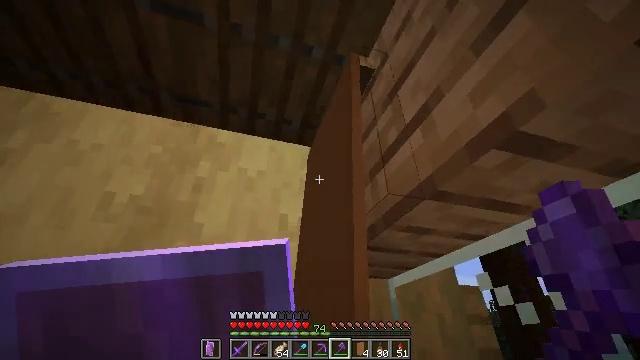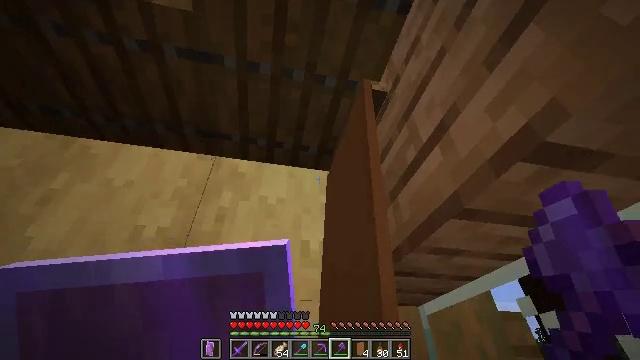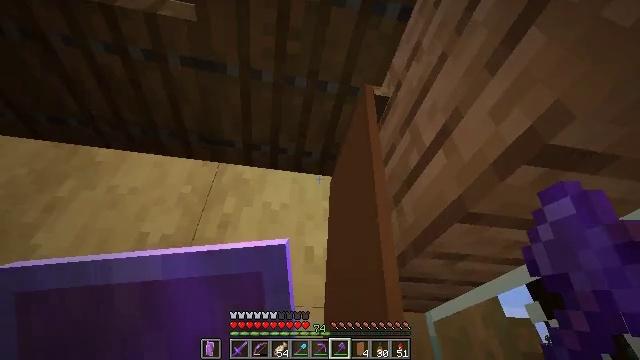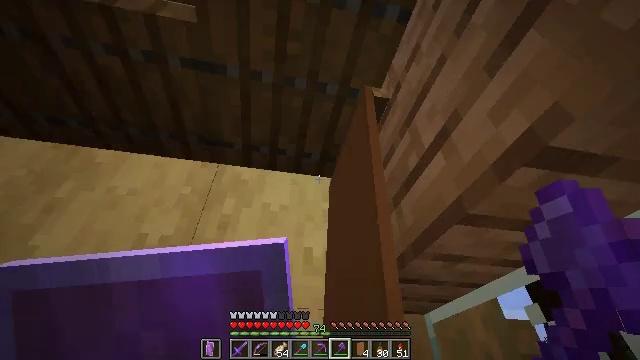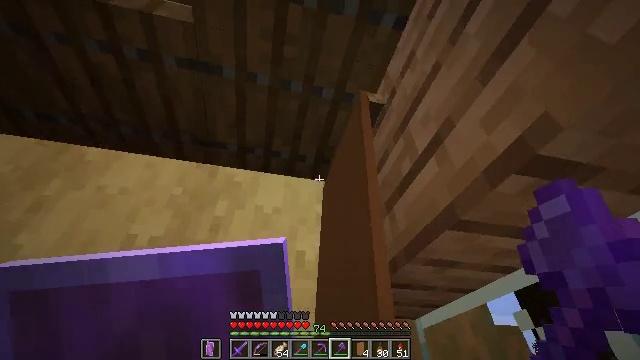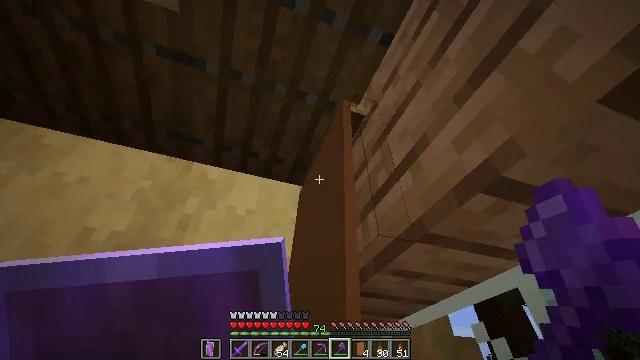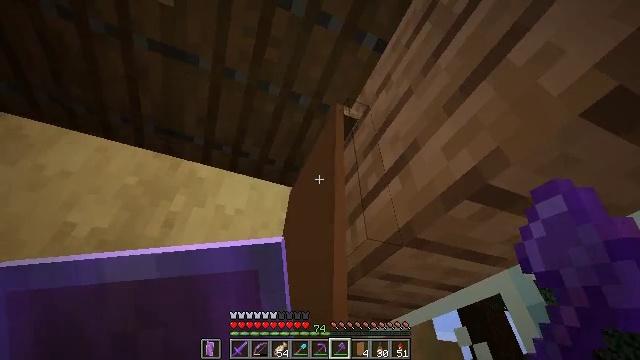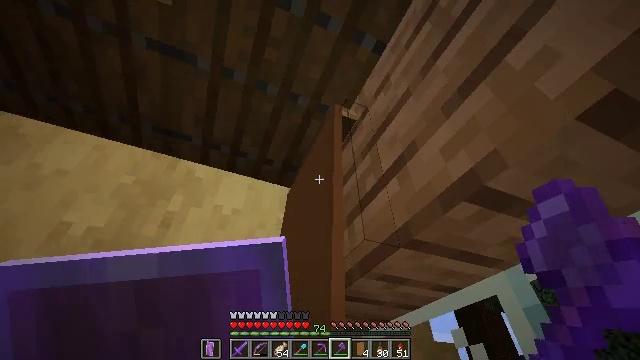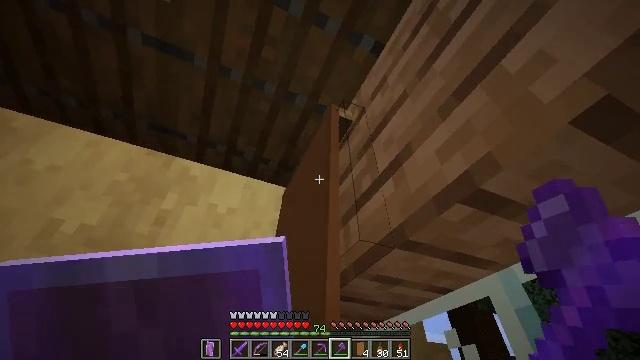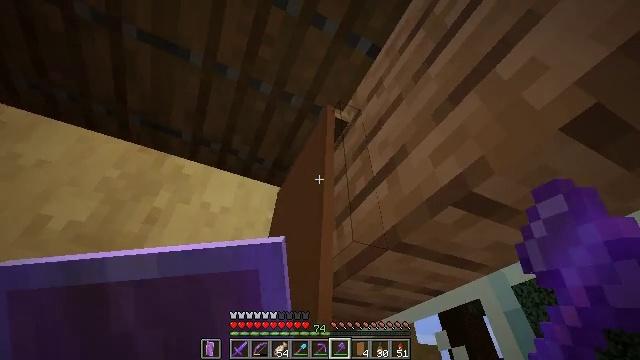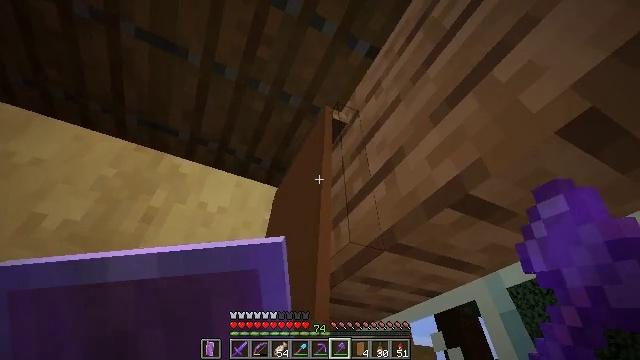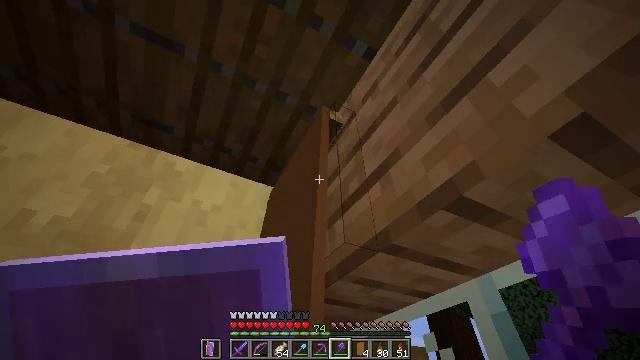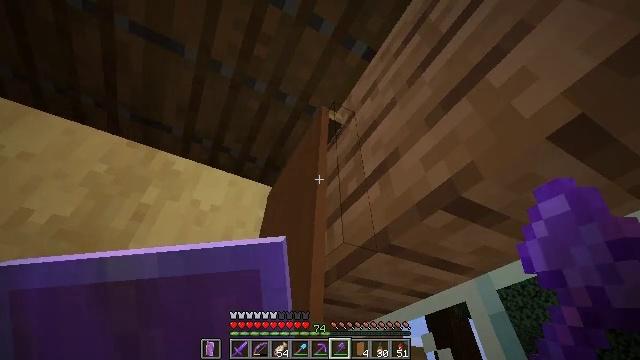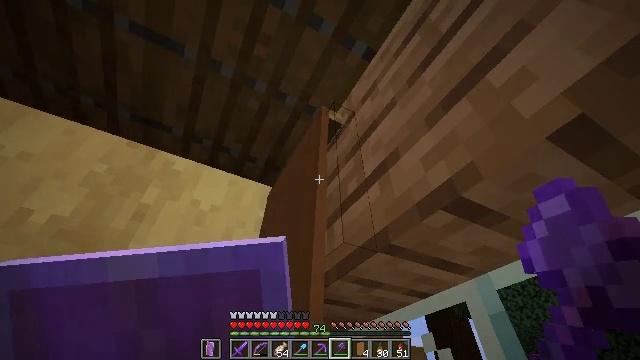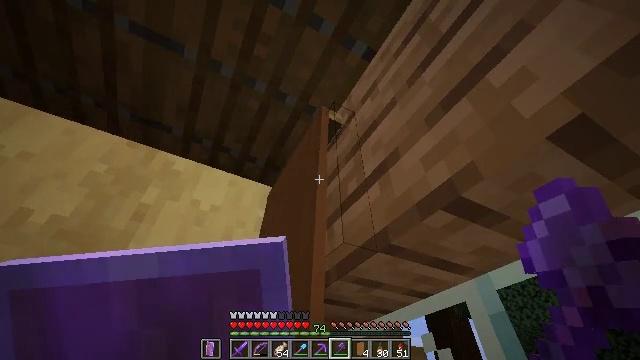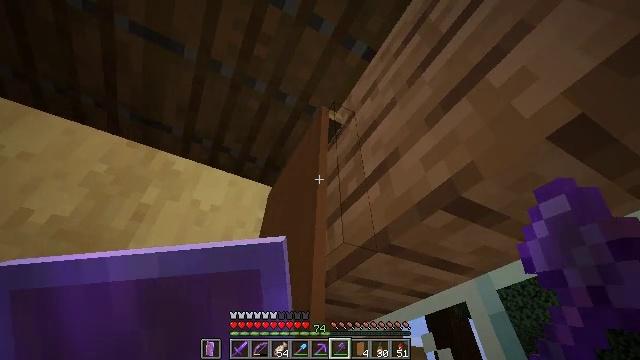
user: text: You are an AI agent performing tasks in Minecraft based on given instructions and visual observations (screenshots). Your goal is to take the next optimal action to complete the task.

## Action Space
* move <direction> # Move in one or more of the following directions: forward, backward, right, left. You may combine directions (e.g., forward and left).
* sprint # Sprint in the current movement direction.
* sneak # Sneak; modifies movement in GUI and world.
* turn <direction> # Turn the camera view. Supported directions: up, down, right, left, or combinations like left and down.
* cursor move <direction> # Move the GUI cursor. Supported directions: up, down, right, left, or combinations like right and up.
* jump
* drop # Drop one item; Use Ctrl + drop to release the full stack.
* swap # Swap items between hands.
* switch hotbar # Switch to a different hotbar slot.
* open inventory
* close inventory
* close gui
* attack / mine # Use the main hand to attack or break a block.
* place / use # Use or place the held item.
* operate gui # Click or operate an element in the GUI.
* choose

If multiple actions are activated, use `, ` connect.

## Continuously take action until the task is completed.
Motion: motion action
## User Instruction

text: Disassemble the brown wall banner for materials.
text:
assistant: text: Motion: turn left and up
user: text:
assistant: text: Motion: turn up
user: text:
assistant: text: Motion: no_op
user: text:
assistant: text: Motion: turn right
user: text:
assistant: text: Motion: turn right and up
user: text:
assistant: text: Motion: turn right
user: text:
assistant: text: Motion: no_op
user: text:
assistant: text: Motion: turn right
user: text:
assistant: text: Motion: turn right
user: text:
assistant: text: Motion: no_op
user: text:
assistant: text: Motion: turn right
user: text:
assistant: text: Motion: no_op
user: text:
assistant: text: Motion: no_op
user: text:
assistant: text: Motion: no_op
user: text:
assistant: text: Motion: no_op
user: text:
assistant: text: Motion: no_op
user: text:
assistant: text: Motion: no_op
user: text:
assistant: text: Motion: no_op
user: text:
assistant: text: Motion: turn left
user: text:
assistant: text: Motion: no_op
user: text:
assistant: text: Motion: no_op
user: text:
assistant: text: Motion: no_op
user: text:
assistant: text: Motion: attack / mine
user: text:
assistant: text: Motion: attack / mine
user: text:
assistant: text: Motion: no_op
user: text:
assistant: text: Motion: no_op
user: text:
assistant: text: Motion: no_op
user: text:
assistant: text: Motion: no_op